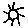
Label: sun